Question: In C# WinForms sample application I have used WebBrowser control and <URL> to select single node and change that node .innerHtml by the following code:
'''
private void MainForm_Load(object sender, EventArgs e)
{
webBrowser1.DocumentText = @"
<html>
<head>
<script src=""http://svn.coderepos.org/share/lang/javascript/javascript-xpath/trunk/release/javascript-xpath-latest-cmp.js""></script>
</head>
<body>
<img alt=""<PHONE> Product Details""
src=""http://ecx.images-amazon.com/images/I/51AK1MRIi7L._AA160_.jpg"">
<hr/>
<h2>Product Details</h2>
<ul>
<li><b>Paperback:</b> 648 pages</li>
<li><b>Publisher:</b> Wiley; Unlimited Edition edition (October 15, 2001)</li>
<li><b>Language:</b> English</li>
<li><b>ISBN-10:</b> <PHONE></li>
</ul>
</body>
</html>
";
}
private void cmdTest_Click(object sender, EventArgs e)
{
string xPath = "//li";
string code = string.Format("document.evaluate('{0}', document, null, XPathResult.FIRST_ORDERED_NODE_TYPE, null).singleNodeValue;", xPath);
var li = webBrowser1.Document.InvokeScript("eval", new object[] { code }) as mshtml.IHTMLElement;
li.innerHTML = string.Format("<span style='text-transform: uppercase;font-family:verdana;color:green;'>{0}</span>", li.innerText);
}
'''
The result of running this code is as the following:

Now I'd like to use the same technique to select multiple '<li>'nodes under '<ul>' node and I'm writing:
'''
xPath = "//ul//*";
code = string.Format("document.evaluate('{0}', document, null, XPathResult.ORDERED_NODE_ITERATOR_TYPE, null);", xPath);
var allLI = webBrowser1.Document.InvokeScript("eval", new object[] { code }) as mshtml.IHTMLElementCollection;
'''
but the returned value of 'allLI' variable is 'NULL' .
If I'll write
'''
xPath = "//ul//*";
code = string.Format("document.evaluate('{0}', document, null, XPathResult.ORDERED_NODE_ITERATOR_TYPE, null);", xPath);
var allLI = webBrowser1.Document.InvokeScript("eval", new object[] { code });
'''
then the returned 'allLI' variable isn't null and its value type is 'COM Object' but what more specific type this 'COM Object' can be cast to is unclear for me.
Is there a way to select multiple nodes by used here technique?
xPath = "ul//*";
to
xPath = "//ul//*";
I have added two javaScript functions to my sample HTML:
'''
<script type=""text/javascript"">
function GetElementsText (XPath) {
var xPathRes = document.evaluate ( XPath, document, null, XPathResult.ORDERED_NODE_ITERATOR_TYPE, null);
var nextElement = xPathRes.iterateNext ();
var text = """";
while (nextElement) {
text += nextElement.innerText;
nextElement = xPathRes.iterateNext ();
}
return text;
};
function GetElements (XPath) {
var xPathRes = document.evaluate ( XPath, document, null, XPathResult.ORDERED_NODE_ITERATOR_TYPE, null);
var nextElement = xPathRes.iterateNext ();
var elements = new Object();
var elementIndex = 1;
while (nextElement) {
elements[elementIndex++] = nextElement;
nextElement = xPathRes.iterateNext ();
}
return elements;
};
</script>
'''
Now when I'm runnung the following C# code line within my 'cmd_TestClick' method:
'''
var text = webBrowser1.Document.InvokeScript("eval", new object[] { "GetElementsText('//ul')" });
'''
I'm getting text of all 'li' elements:
'''
"Paperback: 648 pages
Publisher: Wiley; Unlimited Edition edition (October 15, 2001)
Language: English
ISBN-10: <PHONE> "
'''
And when I'm running the following C# code line within my 'cmd_TestClick' method:
'''
var elements = webBrowser1.Document.InvokeScript("eval", new object[] { "GetElements('//ul')" });
'''
I'm getting 'COM Object', which I cannot cast to 'IEnumerable<mshtml.IHtmlElement>' .
Is there any way to process within C# code a javaScript collection of HTML nodes returned by
'''
var elements = webBrowser1.Document.InvokeScript("eval", new object[] { "GetElements('//ul')" });
'''
?
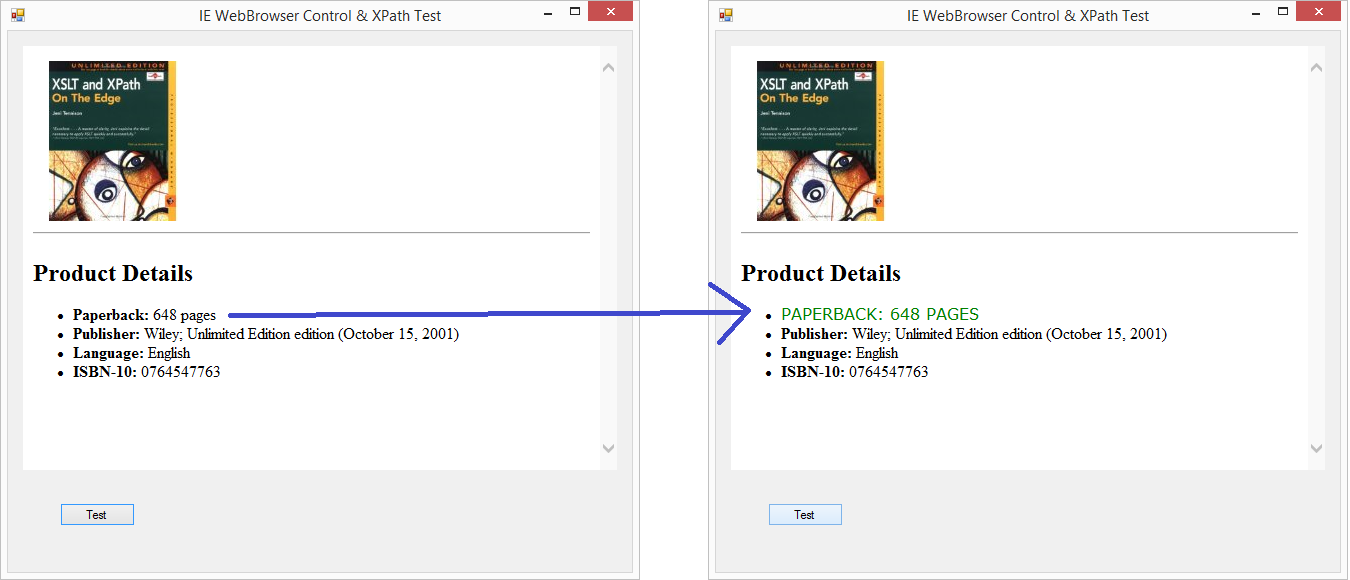
Answer: I have found solution, here is the code:
'''
using System;
using System.Collections.Generic;
using System.Reflection;
using System.Windows.Forms;
namespace myTest.WinFormsApp
{
public partial class MainForm : Form
{
public MainForm()
{
InitializeComponent();
}
private void MainForm_Load(object sender, EventArgs e)
{
webBrowser1.DocumentText = @"
<html>
<body>
<img alt=""<PHONE> Product Details""
src=""http://ecx.images-amazon.com/images/I/51AK1MRIi7L._AA160_.jpg"">
<hr/>
<h2>Product Details</h2>
<ul>
<li><b>Paperback:</b> 648 pages</li>
<li><b>Publisher:</b> Wiley; Unlimited Edition edition (October 15, 2001)</li>
<li><b>Language:</b> English</li>
<li><b>ISBN-10:</b> <PHONE></li>
</html>
";
}
private void cmdTest_Click(object sender, EventArgs e)
{
var processor = new WebBrowserControlXPathQueriesProcessor(webBrowser1);
// change attributes of the first element of the list
{
var li = processor.GetHtmlElement("//li");
li.innerHTML = string.Format("<span style='text-transform: uppercase;font-family:verdana;color:green;'>{0}</span>", li.innerText);
}
// change attributes of the second and subsequent elements of the list
var list = processor.GetHtmlElements("//ul//li");
int index = 1;
foreach (var li in list)
{
if (index++ == 1) continue;
li.innerHTML = string.Format("<span style='text-transform: uppercase;font-family:verdana;color:blue;'>{0}</span>", li.innerText);
}
}
/// <summary>
/// Enables IE WebBrowser control to evaluate XPath queries
/// by injecting http://svn.coderepos.org/share/lang/javascript/javascript-xpath/trunk/release/javascript-xpath-latest-cmp.js
/// and to return XPath queries results to the calling C# code as strongly typed
/// mshtml.IHTMLElement and IEnumerable<mshtml.IHTMLElement>
/// </summary>
public class WebBrowserControlXPathQueriesProcessor
{
private System.Windows.Forms.WebBrowser _webBrowser;
public WebBrowserControlXPathQueriesProcessor(System.Windows.Forms.WebBrowser webBrowser)
{
_webBrowser = webBrowser;
injectScripts();
}
private void injectScripts()
{
// Thanks to: http://stackoverflow.com/questions/<PHONE>/how-to-inject-javascript-in-webbrowser-control
HtmlElement head = _webBrowser.Document.GetElementsByTagName("head")[0];
HtmlElement scriptEl = _webBrowser.Document.CreateElement("script");
mshtml.IHTMLScriptElement element = (mshtml.IHTMLScriptElement)scriptEl.DomElement;
element.src = "http://svn.coderepos.org/share/lang/javascript/javascript-xpath/trunk/release/javascript-xpath-latest-cmp.js";
head.AppendChild(scriptEl);
string javaScriptText = @"
function GetElements (XPath) {
var xPathRes = document.evaluate ( XPath, document, null, XPathResult.ORDERED_NODE_ITERATOR_TYPE, null);
var nextElement = xPathRes.iterateNext ();
var elements = new Object();
var elementIndex = 1;
while (nextElement) {
elements[elementIndex++] = nextElement;
nextElement = xPathRes.iterateNext ();
}
elements.length = elementIndex -1;
return elements;
};
";
scriptEl = _webBrowser.Document.CreateElement("script");
element = (mshtml.IHTMLScriptElement)scriptEl.DomElement;
element.text = javaScriptText;
head.AppendChild(scriptEl);
}
/// <summary>
/// Gets Html element's mshtml.IHTMLElement object instance using XPath query
/// </summary>
public mshtml.IHTMLElement GetHtmlElement(string xPathQuery)
{
string code = string.Format("document.evaluate('{0}', document, null, XPathResult.FIRST_ORDERED_NODE_TYPE, null).singleNodeValue;", xPathQuery);
return _webBrowser.Document.InvokeScript("eval", new object[] { code }) as mshtml.IHTMLElement;
}
/// <summary>
/// Gets Html elements' IEnumerable<mshtml.IHTMLElement> object instance using XPath query
/// </summary>
public IEnumerable<mshtml.IHTMLElement> GetHtmlElements(string xPathQuery)
{
// Thanks to: http://stackoverflow.com/questions/<PHONE>/accessing-properties-of-javascript-objects-using-type-dynamic-in-c-sharp-4
var comObject = _webBrowser.Document.InvokeScript("eval", new object[] { string.Format("GetElements('{0}')", xPathQuery) });
Type type = comObject.GetType();
int length = (int)type.InvokeMember("length", BindingFlags.GetProperty, null, comObject, null);
for (int i = 1; i <= length; i++)
{
yield return type.InvokeMember(i.ToString(), BindingFlags.GetProperty, null, comObject, null) as mshtml.IHTMLElement;
}
}
}
}
}
'''
And here are the code running results:

I have put credits' references to my code inline. If you'll find I have missed some please point me in your comments and I will add them.
If you know better solution - shorter code, more effective code - please comment and/or post your answer.